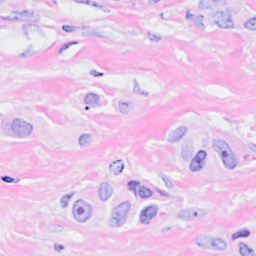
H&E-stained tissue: Breast